Aerial crown-view tile of a tropical tree (Barro Colorado Island, Panama), acquired 20241216:
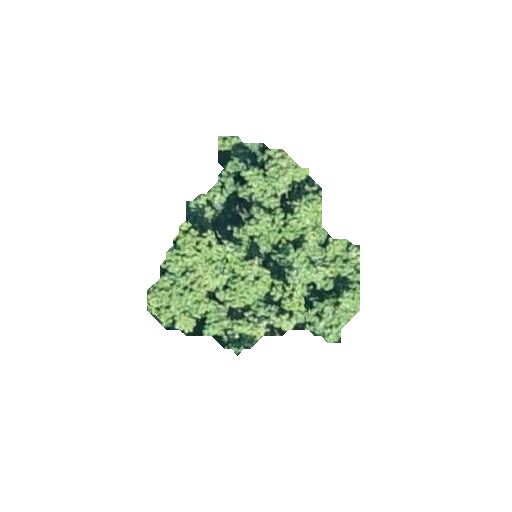
Species: Tachigali panamensis
GBIF accepted scientific name: Tachigali panamensis
Crown area: 42.822 m²